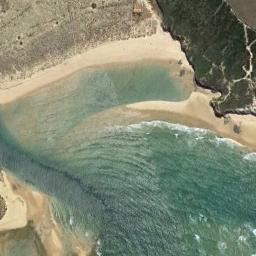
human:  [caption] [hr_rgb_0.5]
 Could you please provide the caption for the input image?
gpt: The edge of the beach is empty .

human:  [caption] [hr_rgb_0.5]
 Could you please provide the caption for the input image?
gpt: The beach with a lagoon is made up of green seawater, Coast with dense green plants and coast with sparse green plants .

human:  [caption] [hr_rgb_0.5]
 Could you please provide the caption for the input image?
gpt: The beach with a barrier spit and some green plants on the beach .

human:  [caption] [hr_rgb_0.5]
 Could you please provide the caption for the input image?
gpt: The green sea and sand and green plants .

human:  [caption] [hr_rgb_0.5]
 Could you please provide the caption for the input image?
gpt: The grass is beside the beach .